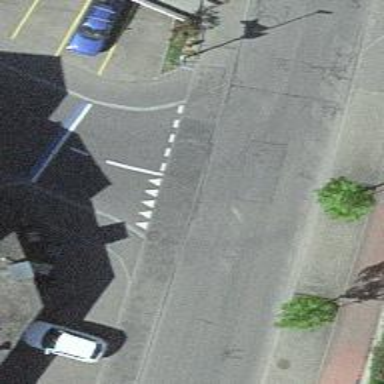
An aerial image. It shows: Residential road with asphalt surface. Both sides have sidewalks.